Current action and preconditions to check: trajectory_clear

Your task: For each precondition in the list above, predict whether it will hold at this action.

Consider the current scene as observed from the mobile robot's camera, and analyze the predicted future states of all dynamic agents (e.g., people, animals, vehicles, or any moving entities) within the NEXT SECOND.

IMPORTANT: Only answer "very likely" if you are absolutely certain—based on strong, clear evidence—that a dynamic agent will violate the precondition in the predicted future state. Do NOT answer "very likely" for unlikely, ambiguous, or low-probability risks.

Ask yourself for each precondition: Is there a high probability, with clear and convincing evidence, that the predicted future states of any dynamic agent will interfere with the predicted future state of the currently executing action within the NEXT SECOND, causing that precondition to fail?

Assess the risk level based on these predictions. Use "likely" or "very likely" if motions create a clear risk of interference.

Use "neutral" or "improbable" if agents are nearby but their predicted paths are clearly diverging or non-conflicting.

Failure Risk Categories: "very improbable", "improbable", "neutral", "likely", "very likely"

Answer Format: Output ONLY the probability_of_failure value from these categories: "very improbable", "improbable", "neutral", "likely", "very likely"

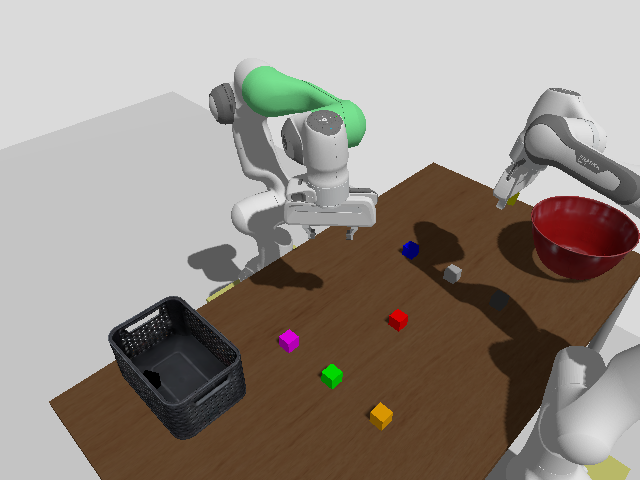

Answer: very improbable